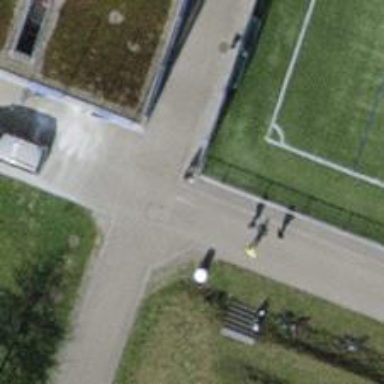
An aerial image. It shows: Asphalt footway.